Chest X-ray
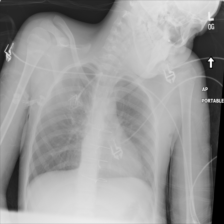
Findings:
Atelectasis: negative
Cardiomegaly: negative
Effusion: negative
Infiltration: negative
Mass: negative
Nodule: negative
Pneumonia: negative
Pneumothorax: negative
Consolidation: negative
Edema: negative
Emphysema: negative
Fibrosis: negative
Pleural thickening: negative
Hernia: negative